Question: I want to have this type of bar at the bottom of the application and whenever a button is clicked new buttons should popup, which one of them when clicked should take me to its connected view

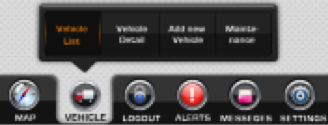
Answer: You shouldn't use Popup as control, I'll recommend you to use it like a notification as this is not Apple way of showing controls.
<URL>
You can find here custom 'UITabBar' as well